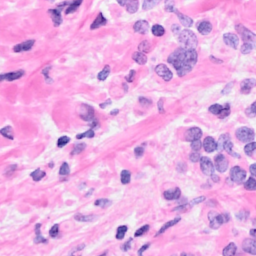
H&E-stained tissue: Breast